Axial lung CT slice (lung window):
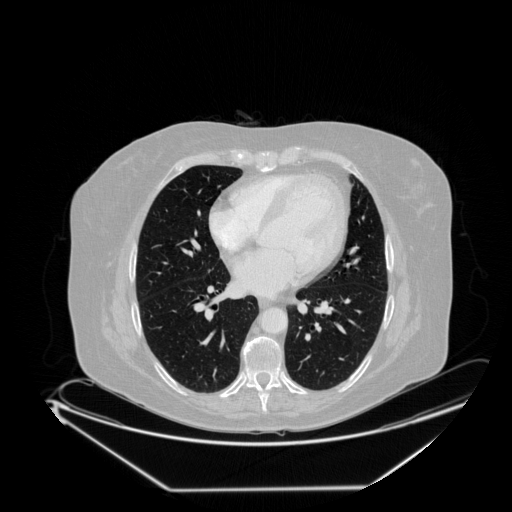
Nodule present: no